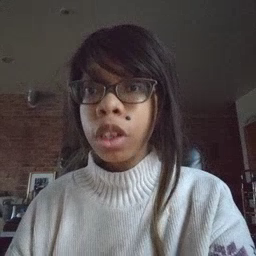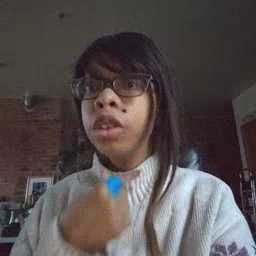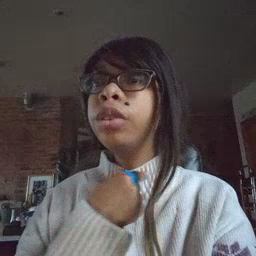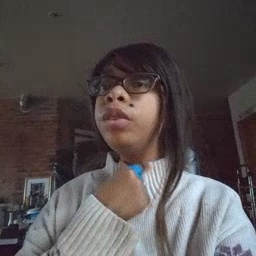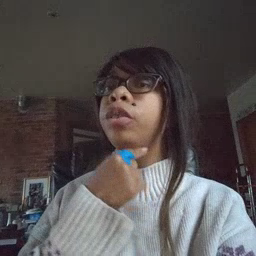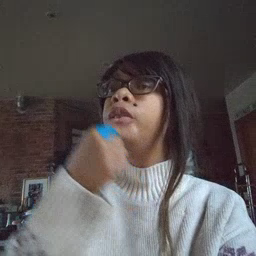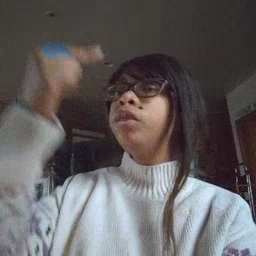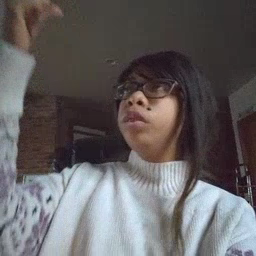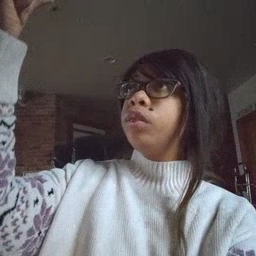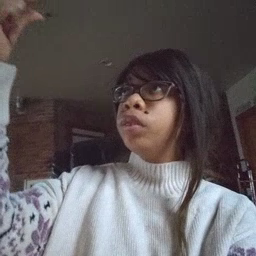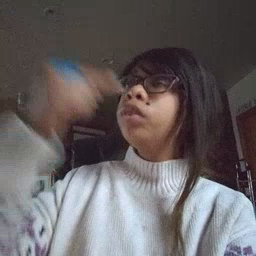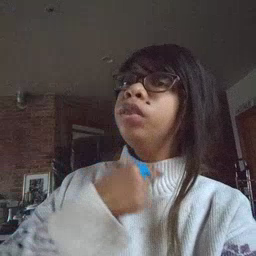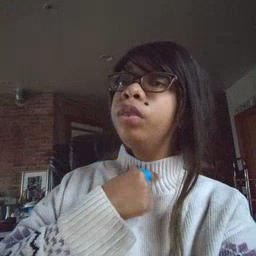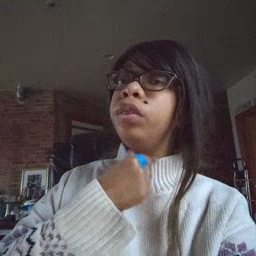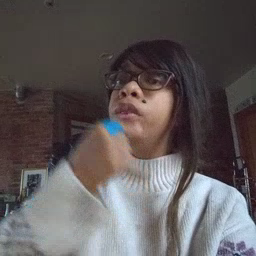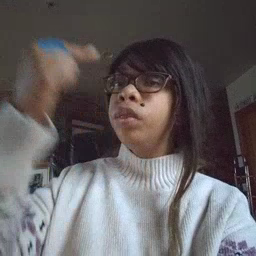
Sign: giraffe